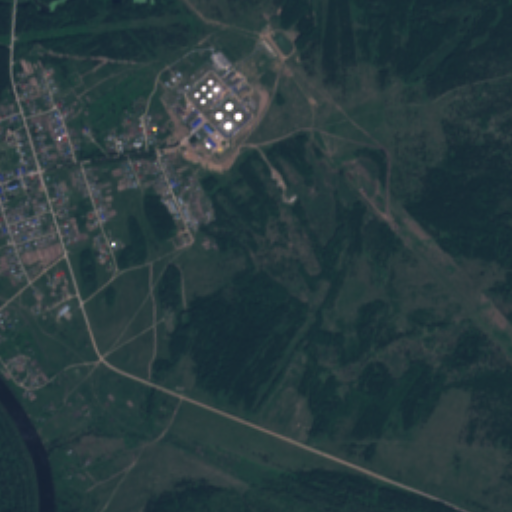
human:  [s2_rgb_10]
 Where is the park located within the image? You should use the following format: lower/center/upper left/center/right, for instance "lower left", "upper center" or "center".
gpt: The park is located in the center left of the image.
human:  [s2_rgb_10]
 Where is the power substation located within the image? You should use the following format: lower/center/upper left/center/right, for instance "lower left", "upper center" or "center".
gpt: The power substation is located in the upper center of the image.
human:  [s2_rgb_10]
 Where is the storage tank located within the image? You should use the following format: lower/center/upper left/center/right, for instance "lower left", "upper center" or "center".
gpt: The storage tank is located in the upper center of the image.
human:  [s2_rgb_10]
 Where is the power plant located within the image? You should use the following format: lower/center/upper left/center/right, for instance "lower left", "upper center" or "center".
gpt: There is no power plant in the image.